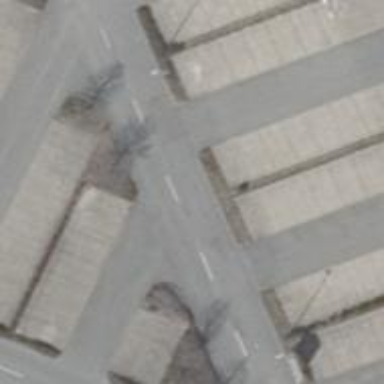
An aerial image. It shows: Asphalt parking aisle off service road.